Interaction volume radius: 10 \u00c5
Interaction volume height: 15 \u00c5
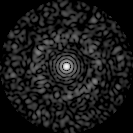
Disorder parameter: 0.8061